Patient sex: M
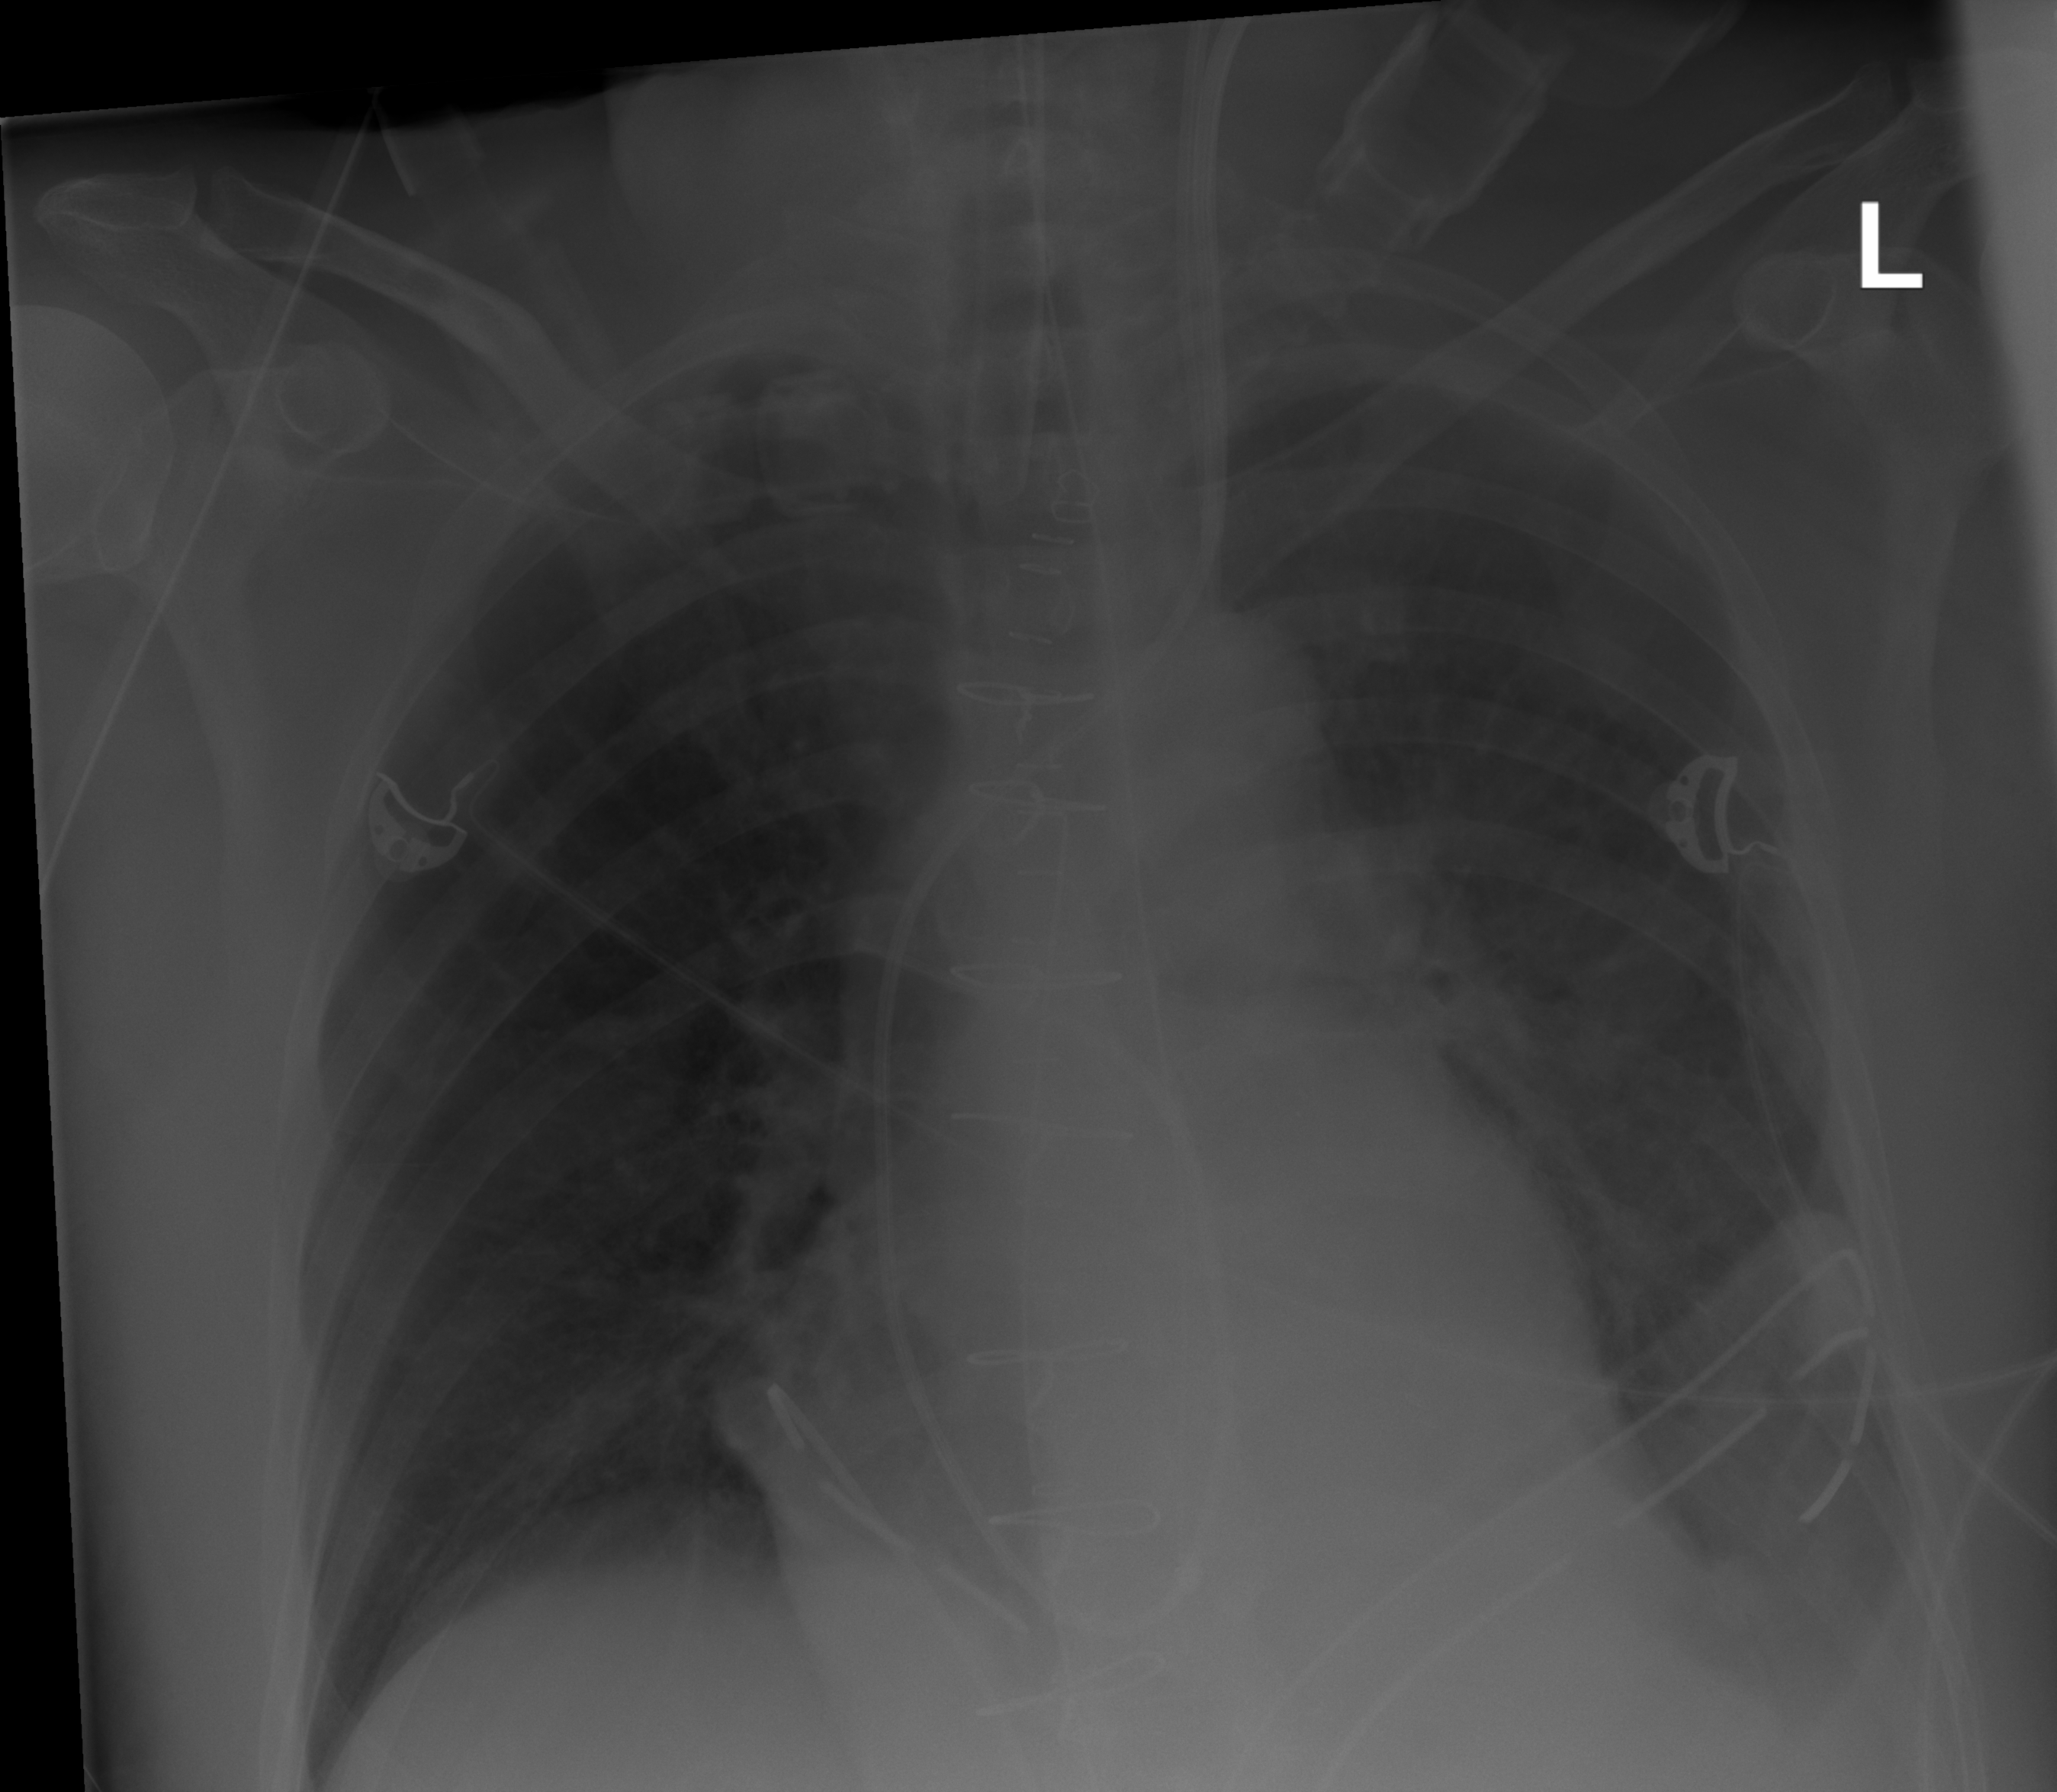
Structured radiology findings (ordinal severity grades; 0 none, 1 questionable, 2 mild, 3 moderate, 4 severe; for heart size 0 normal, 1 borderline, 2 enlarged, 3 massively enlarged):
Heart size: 2
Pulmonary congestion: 0
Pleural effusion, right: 0
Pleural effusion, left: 2
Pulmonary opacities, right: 0
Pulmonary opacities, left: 0
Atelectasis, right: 0
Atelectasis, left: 2